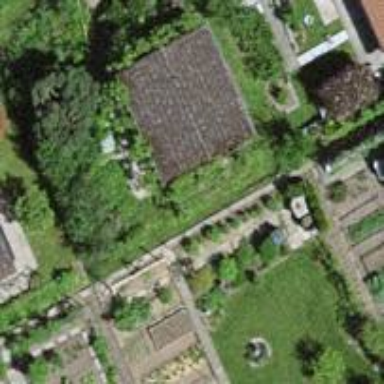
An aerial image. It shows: Allotment house.